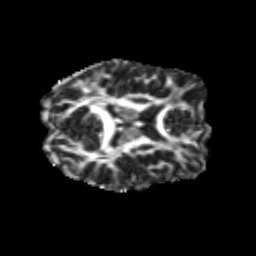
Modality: FA
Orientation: axial
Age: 21
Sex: male
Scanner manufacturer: siemens
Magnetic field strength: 3 T
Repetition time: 3.5 s
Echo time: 0.113 s